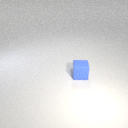
small blue rubber cube